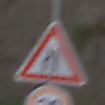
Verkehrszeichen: EinseitigVerengteFahrbahnLinks
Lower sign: Geschwindigkeit30
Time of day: MorningAfternoon
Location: Outdoor (Suburban)
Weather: PartlyCloudy
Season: NotSpecified
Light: Natural